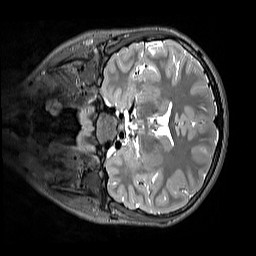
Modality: T2w
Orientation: coronal
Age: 11
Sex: female
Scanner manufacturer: siemens
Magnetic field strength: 3 T
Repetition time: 3.2 s
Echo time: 0.408 s